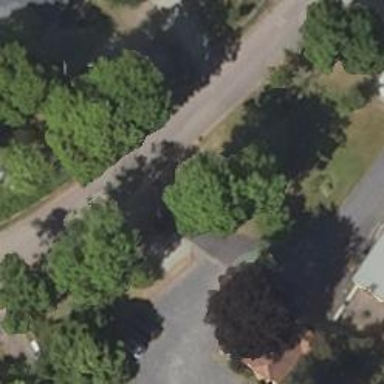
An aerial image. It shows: Residential road.